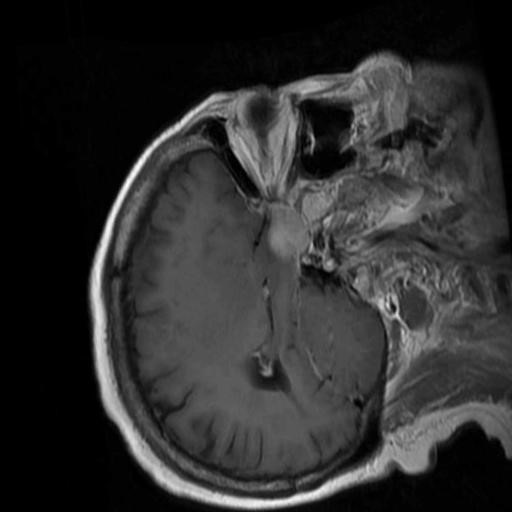
Label: brain_menin